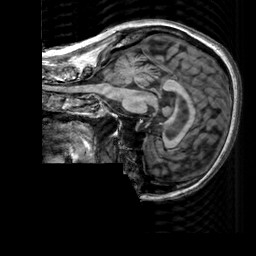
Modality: T1w
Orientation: sagittal
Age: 65
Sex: female
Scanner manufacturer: siemens
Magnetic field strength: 3 T
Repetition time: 2.3 s
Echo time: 0.00303 s